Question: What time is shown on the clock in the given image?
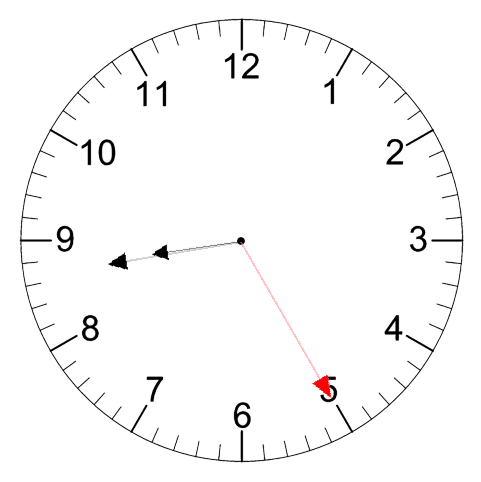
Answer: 08:43:25